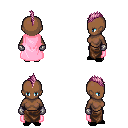
a pixel art fantasy rpg character, female body template, human, dark skin, pink cape, robe skirt, pink mohawk hairstyle, metal gloves, black slippers, four views (front, back, left, right), 2x2 character sprite sheet, small pixel art, hard edges, no anti-aliasing